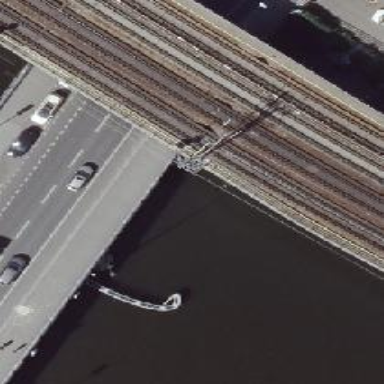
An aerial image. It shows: Bridge carrying electrified railway line with contact line. The railway line is ballastless.